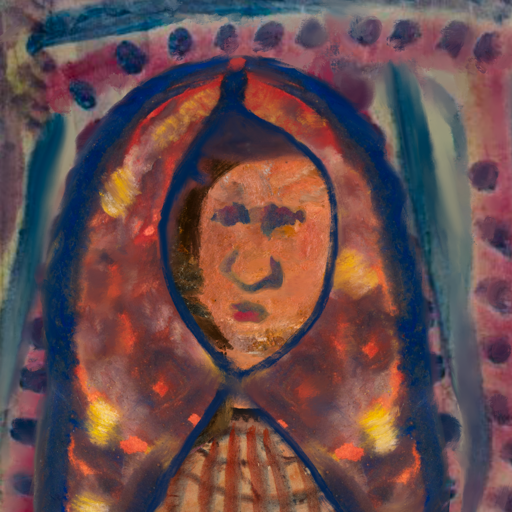
Background: HillGirl, Head And Neck Front: Boggyland, Face Front: In_The_Sun, Bust: Orphan, Hair Front: Gypsy_Queen, Head Accessory: Mother_And_Son_Mother_Scarf, Second Necklace: Blank, Necklace: Blank, Baby: Blank